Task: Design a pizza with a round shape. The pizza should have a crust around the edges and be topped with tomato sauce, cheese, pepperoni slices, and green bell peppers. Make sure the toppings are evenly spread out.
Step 214:
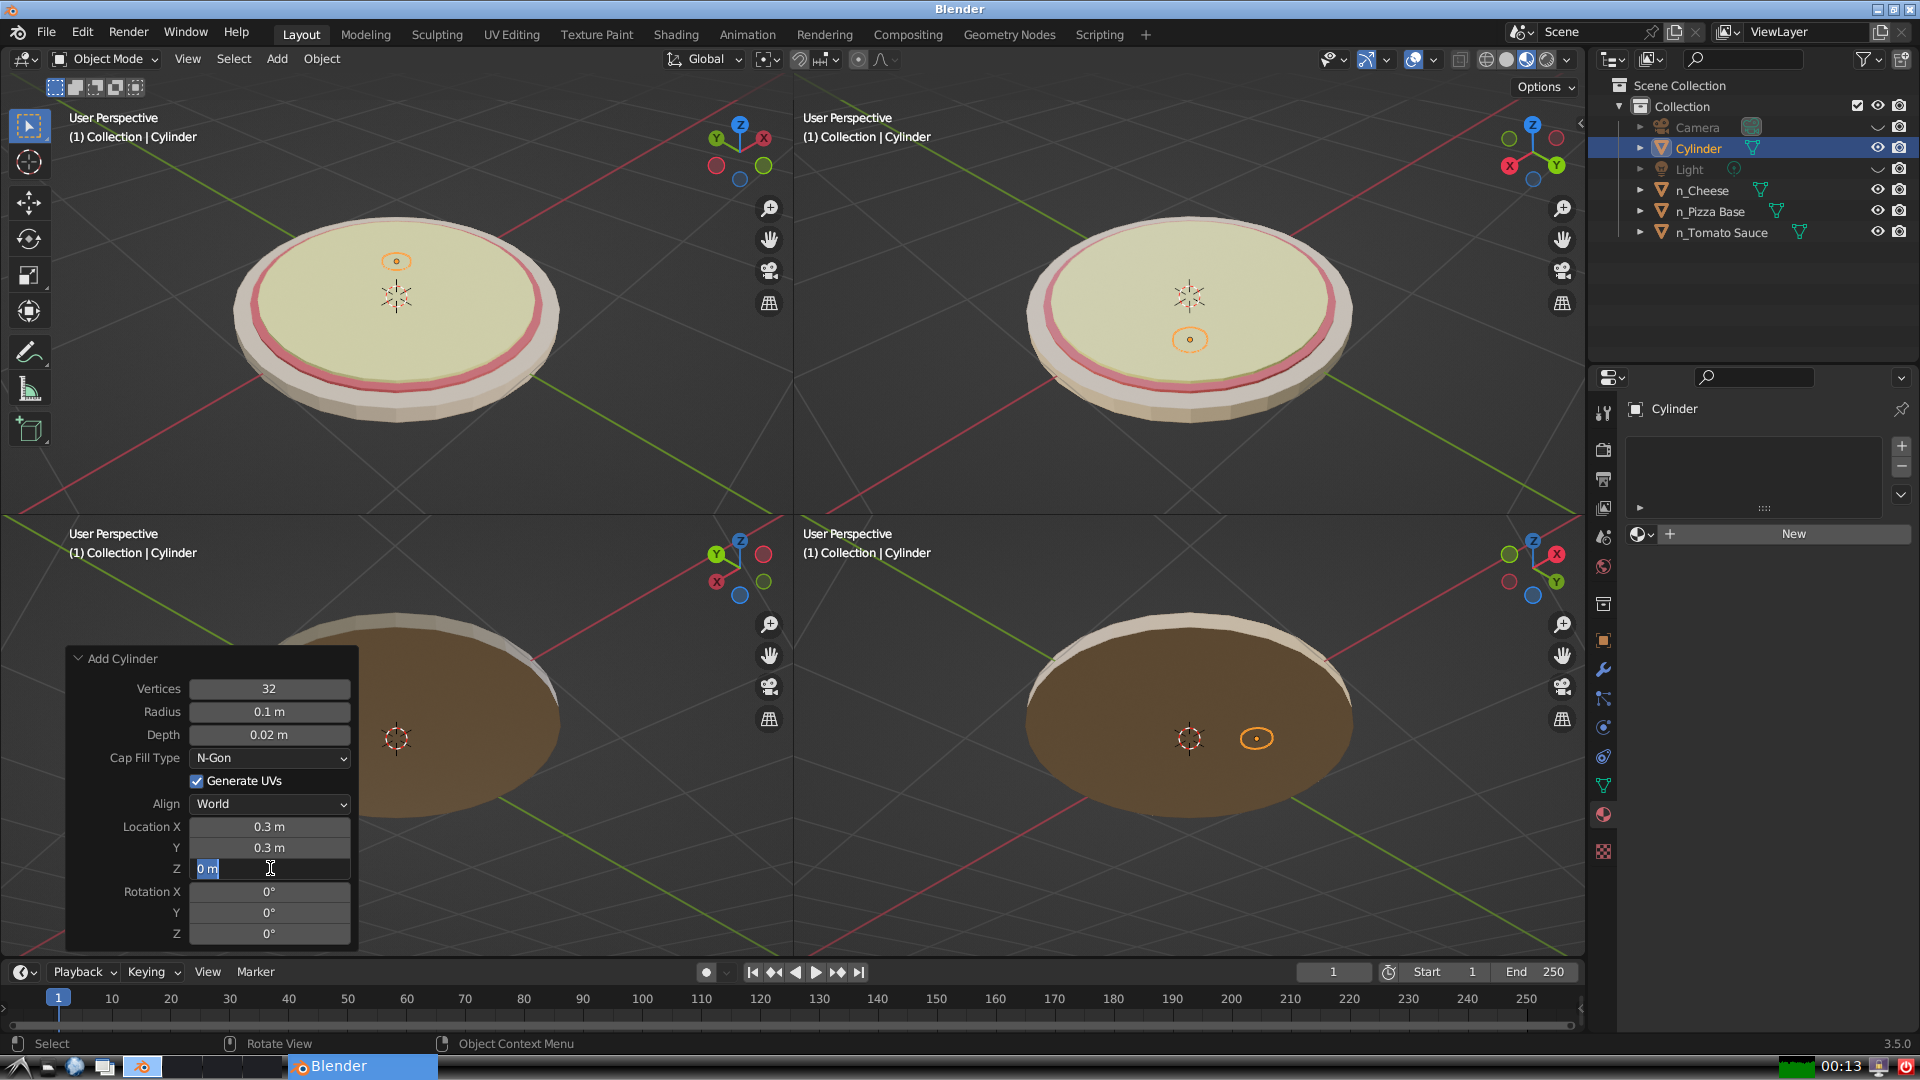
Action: input_text: 0.1